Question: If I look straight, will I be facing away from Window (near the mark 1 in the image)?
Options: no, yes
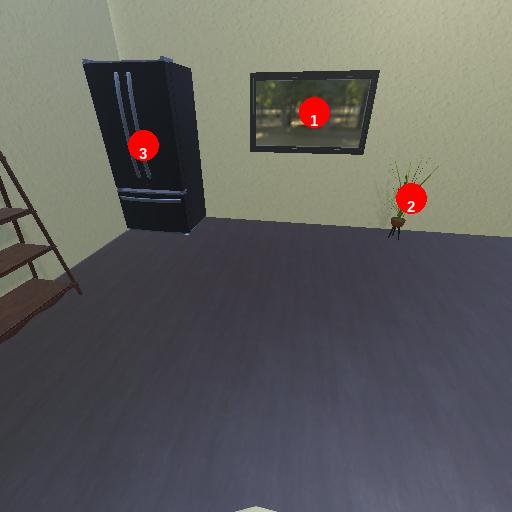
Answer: no